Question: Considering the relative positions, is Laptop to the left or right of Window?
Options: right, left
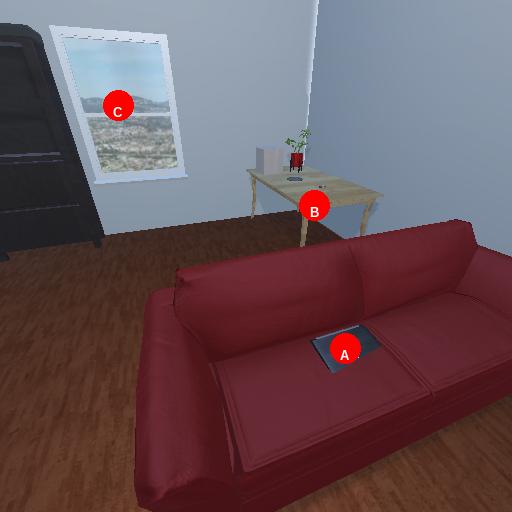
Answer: right